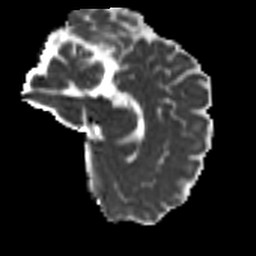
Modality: MD
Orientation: sagittal
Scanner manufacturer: siemens
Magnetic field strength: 3 T
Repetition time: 9.6 s
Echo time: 0.077 s